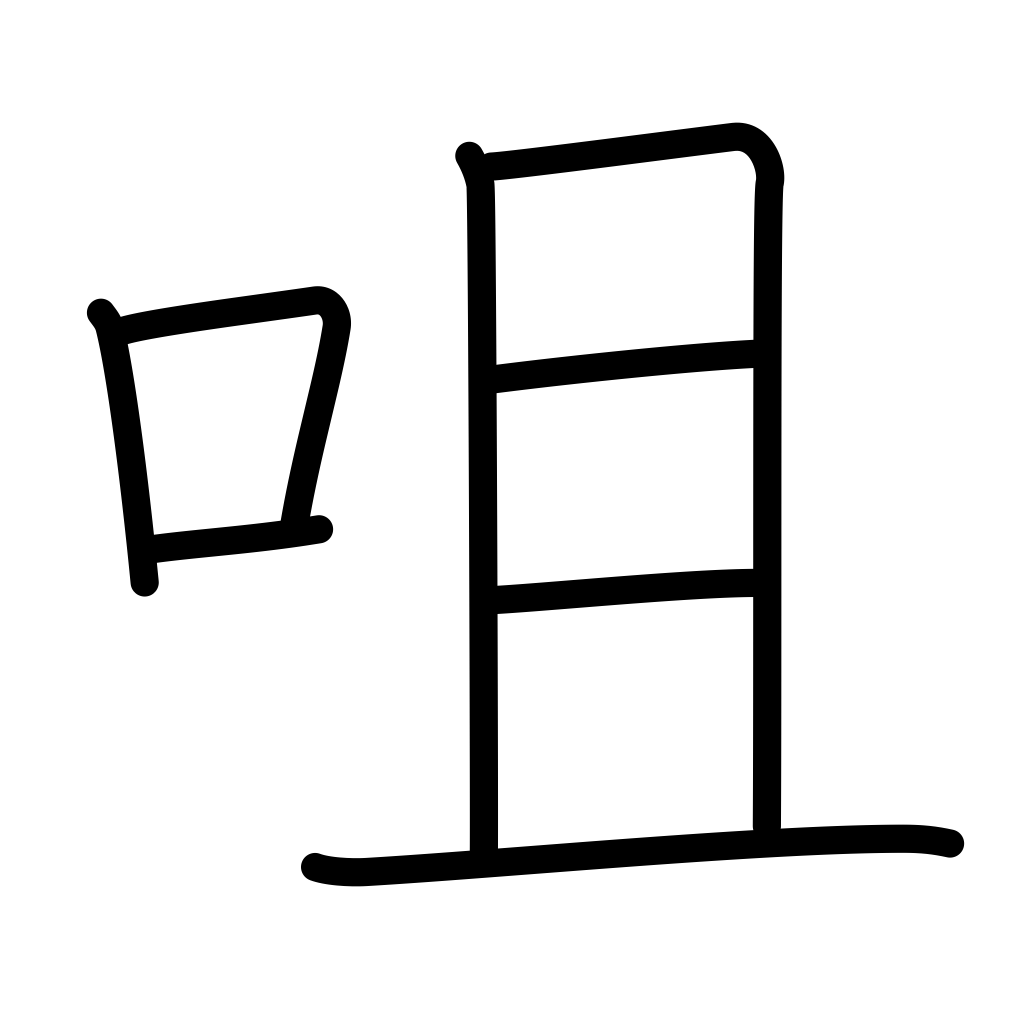
Meaning: bite, eat